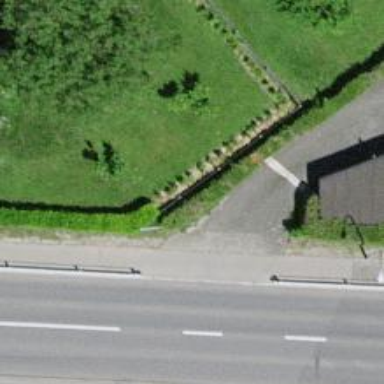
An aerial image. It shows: Hedge acting as barrier.